Interaction volume radius: 10 \u00c5
Interaction volume height: 15 \u00c5
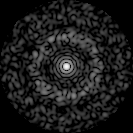
Disorder parameter: 0.8477